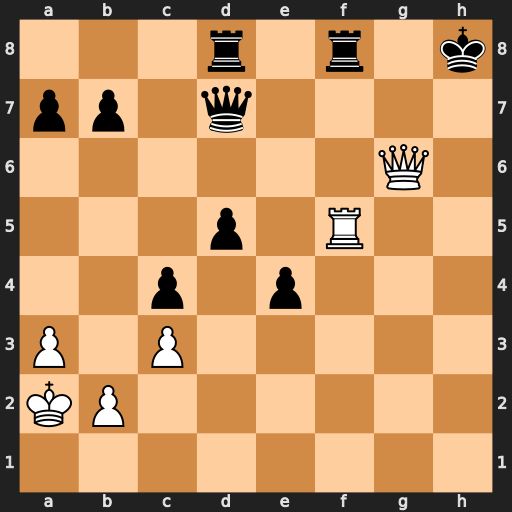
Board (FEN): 3r1r1k/pp1q4/6Q1/3p1R2/2p1p3/P1P5/KP6/8
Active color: w
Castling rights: -
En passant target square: -
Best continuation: Rh5+ Qh7 Rxh7#